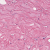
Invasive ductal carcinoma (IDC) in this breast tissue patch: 0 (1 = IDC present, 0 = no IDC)